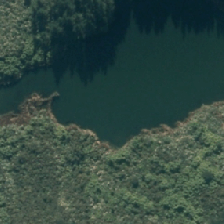
Land cover: lake_pond